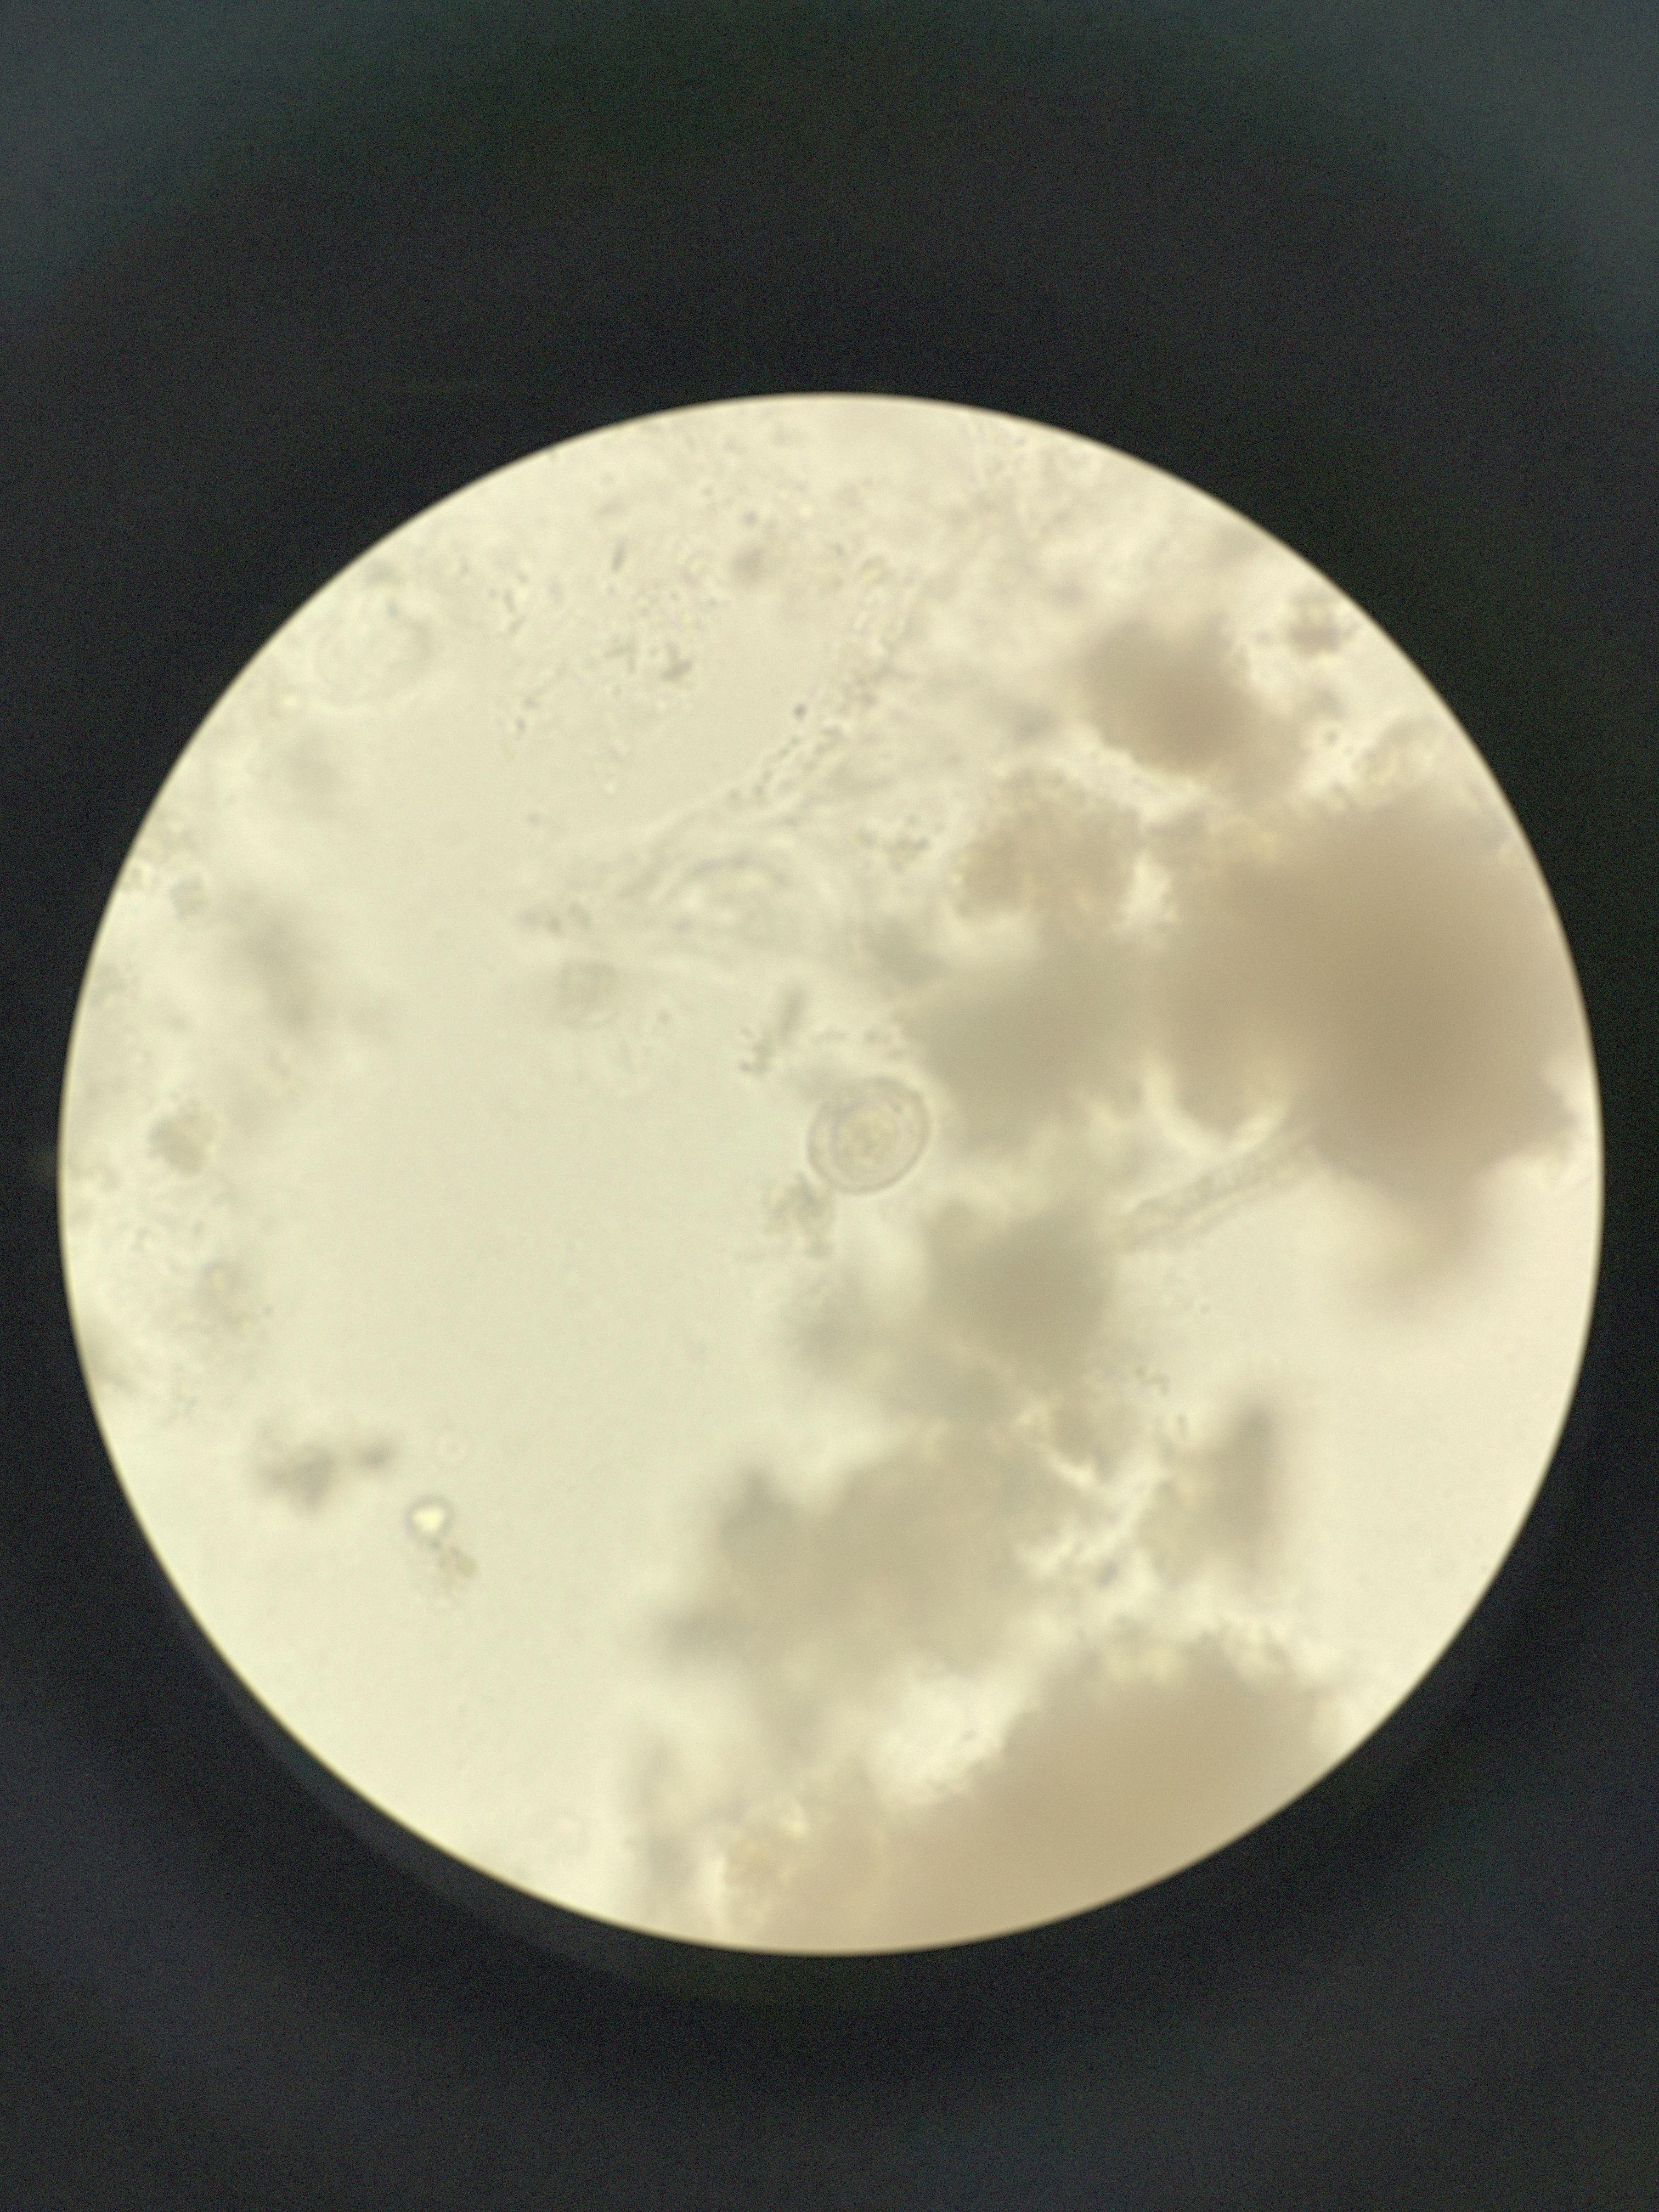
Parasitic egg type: Hymenolepis nana